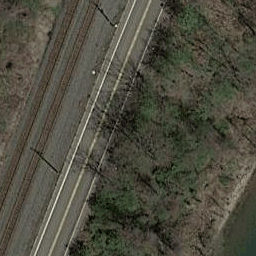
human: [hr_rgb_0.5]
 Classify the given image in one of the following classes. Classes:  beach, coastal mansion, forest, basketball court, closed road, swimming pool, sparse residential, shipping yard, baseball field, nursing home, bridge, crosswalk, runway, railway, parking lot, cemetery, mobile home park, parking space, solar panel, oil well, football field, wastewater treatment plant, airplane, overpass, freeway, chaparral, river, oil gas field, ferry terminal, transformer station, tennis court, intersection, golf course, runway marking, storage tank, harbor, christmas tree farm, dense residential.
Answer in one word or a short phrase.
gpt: railway